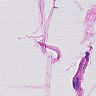
Metastatic tissue present: no